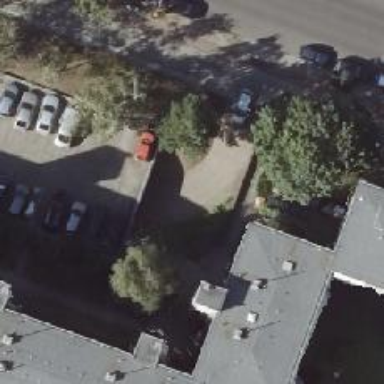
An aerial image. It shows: Parking aisle designated as service road.